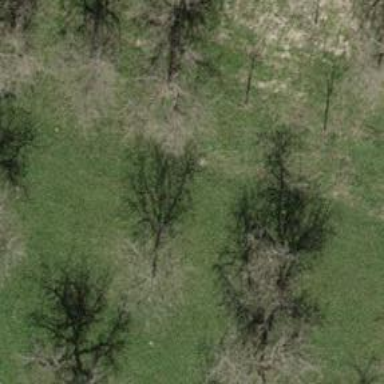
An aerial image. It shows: Single tag "natural: tree."